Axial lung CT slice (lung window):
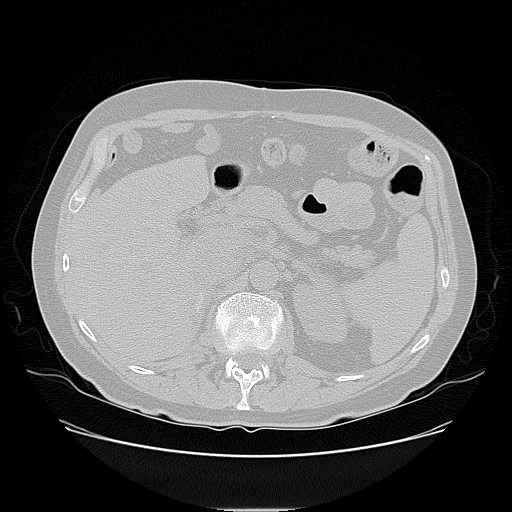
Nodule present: no